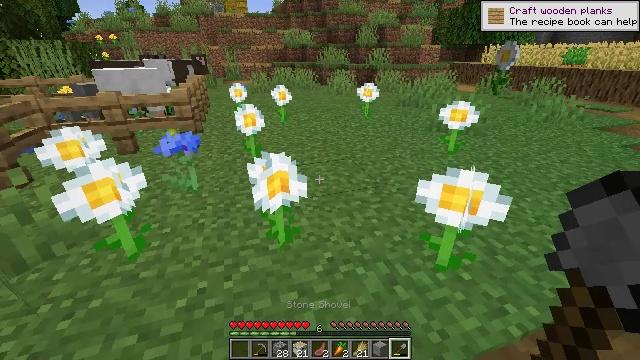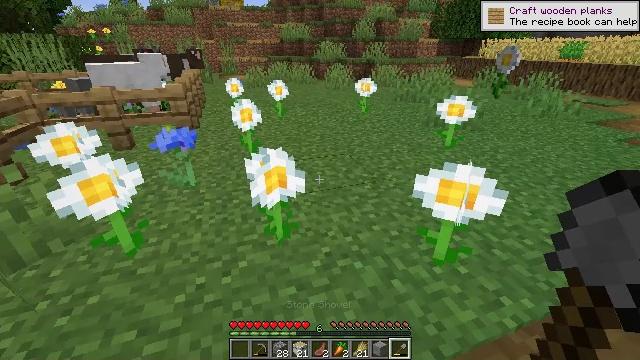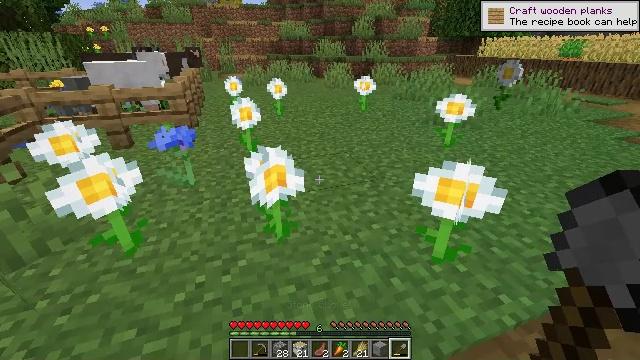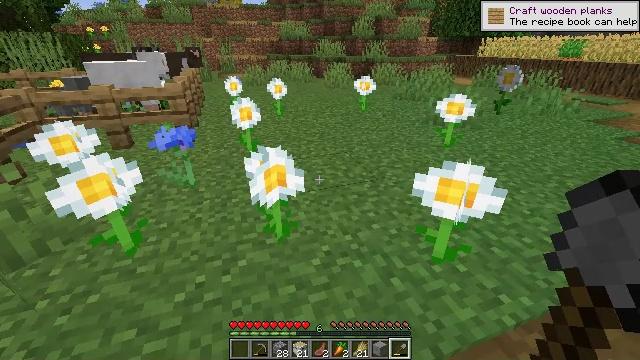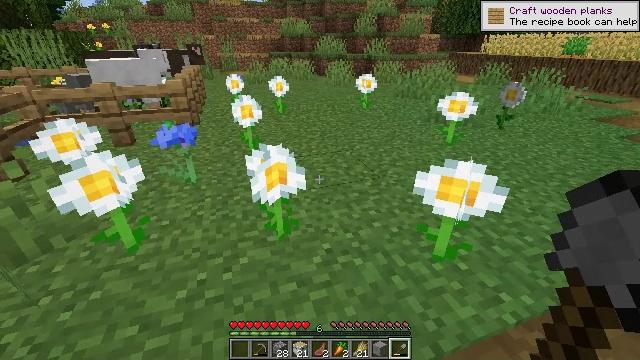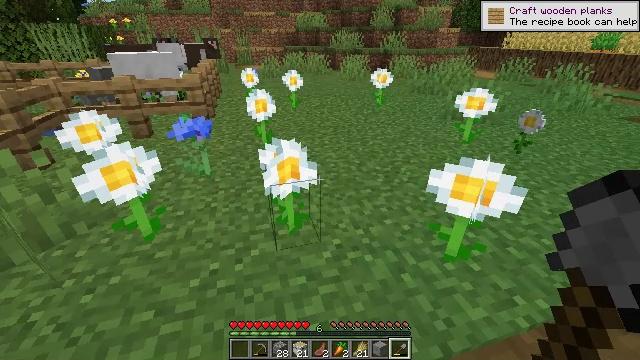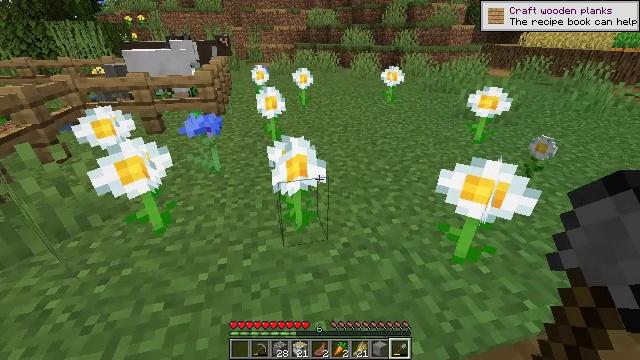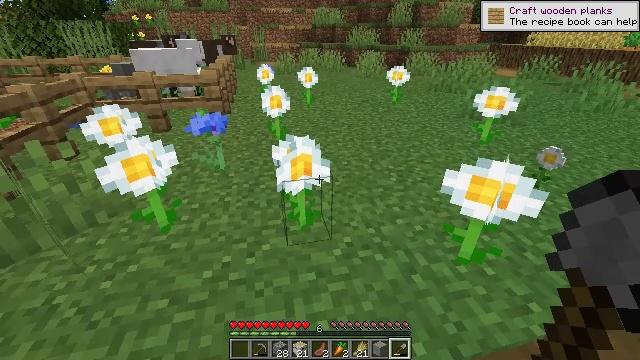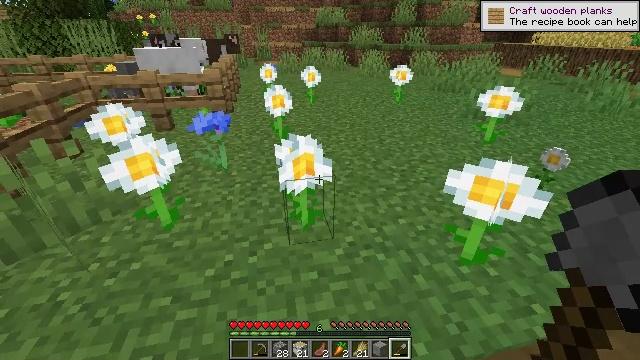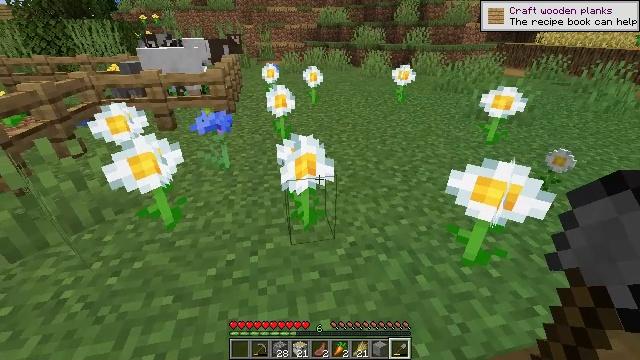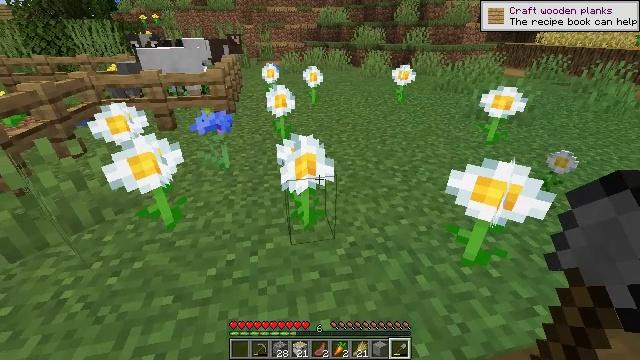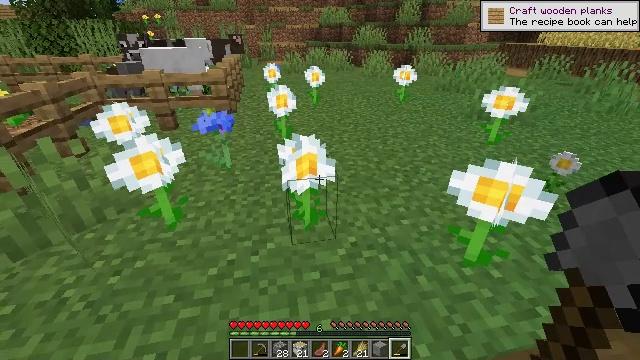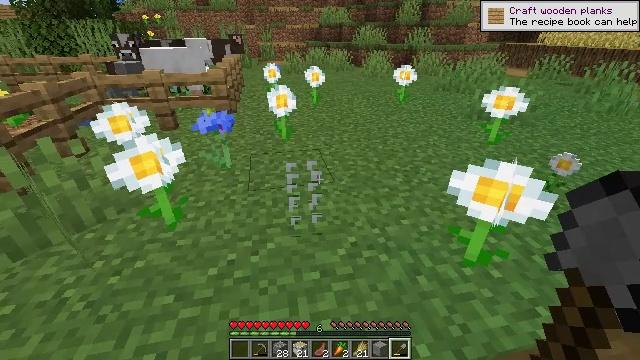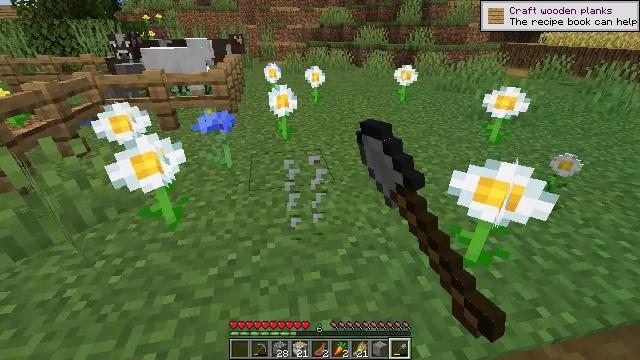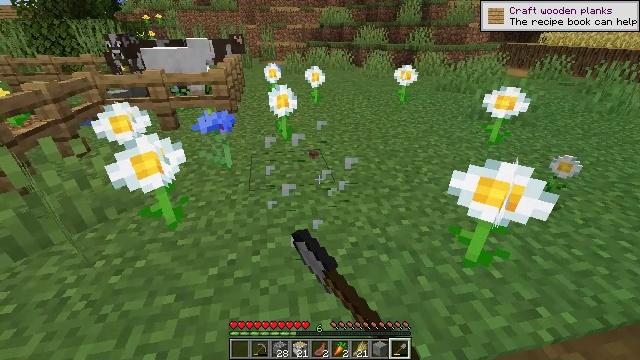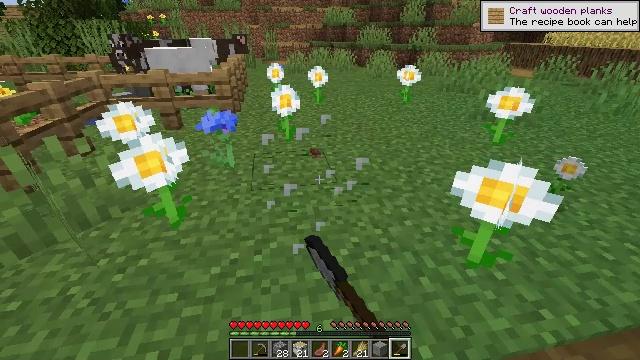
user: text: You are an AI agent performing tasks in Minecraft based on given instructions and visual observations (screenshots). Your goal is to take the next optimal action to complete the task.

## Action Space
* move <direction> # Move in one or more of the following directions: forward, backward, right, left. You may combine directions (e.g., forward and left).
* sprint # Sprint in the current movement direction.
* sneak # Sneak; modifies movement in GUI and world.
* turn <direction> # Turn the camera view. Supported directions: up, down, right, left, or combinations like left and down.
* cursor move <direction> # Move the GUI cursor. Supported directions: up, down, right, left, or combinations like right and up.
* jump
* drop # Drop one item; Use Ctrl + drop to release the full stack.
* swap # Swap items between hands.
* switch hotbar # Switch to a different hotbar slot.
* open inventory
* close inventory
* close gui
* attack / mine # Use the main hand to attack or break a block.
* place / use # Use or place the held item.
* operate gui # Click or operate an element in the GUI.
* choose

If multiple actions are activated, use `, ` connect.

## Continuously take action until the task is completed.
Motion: motion action
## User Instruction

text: Pick up the oxeye daisy.
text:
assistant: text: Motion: turn down
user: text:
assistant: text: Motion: no_op
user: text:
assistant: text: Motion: no_op
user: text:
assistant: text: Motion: no_op
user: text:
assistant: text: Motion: turn left and down
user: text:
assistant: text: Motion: turn left
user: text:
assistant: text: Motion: turn left
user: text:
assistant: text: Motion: no_op
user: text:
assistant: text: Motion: no_op
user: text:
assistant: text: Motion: no_op
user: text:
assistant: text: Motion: no_op
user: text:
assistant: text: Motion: attack / mine
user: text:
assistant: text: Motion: attack / mine
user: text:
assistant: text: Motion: attack / mine
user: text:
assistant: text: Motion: no_op
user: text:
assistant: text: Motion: turn left
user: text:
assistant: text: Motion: no_op